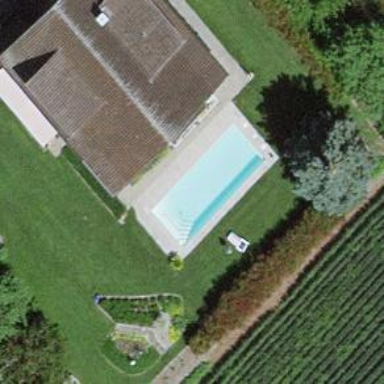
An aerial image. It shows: Swimming pool located in leisure land.